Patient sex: F
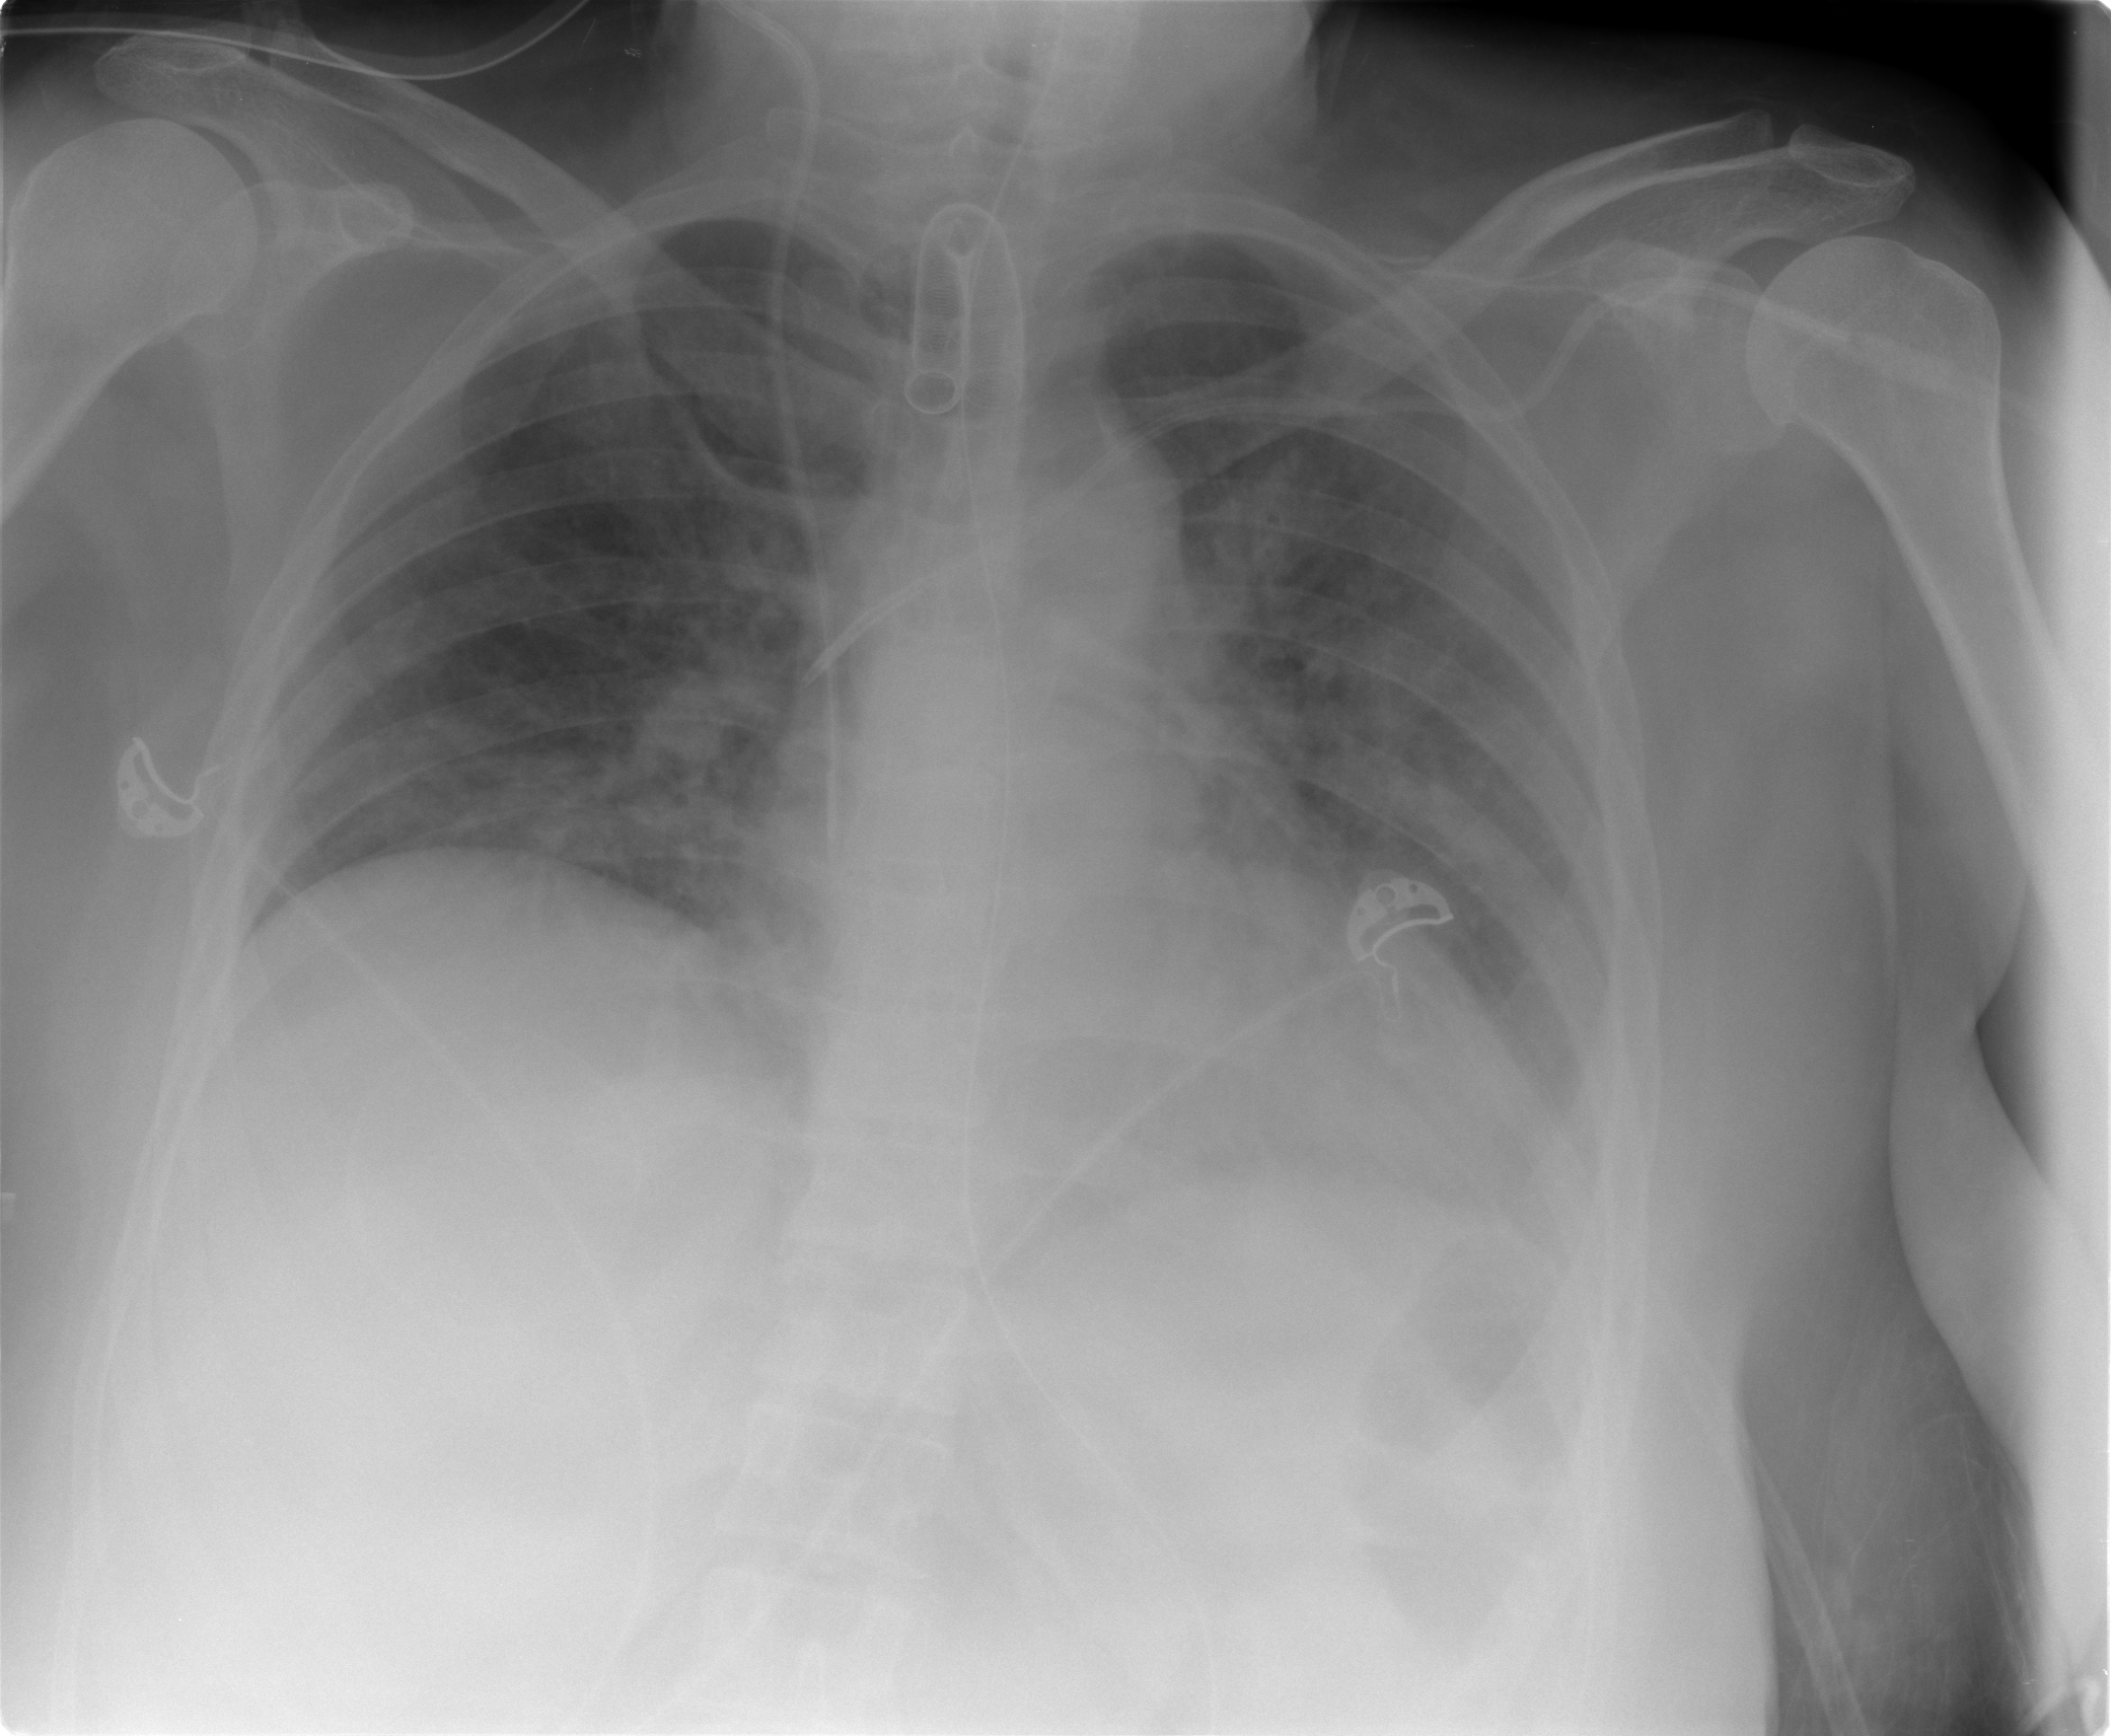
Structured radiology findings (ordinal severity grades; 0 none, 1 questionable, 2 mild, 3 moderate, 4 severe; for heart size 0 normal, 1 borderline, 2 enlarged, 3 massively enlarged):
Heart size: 2
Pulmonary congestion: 2
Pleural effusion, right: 0
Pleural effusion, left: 2
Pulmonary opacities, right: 2
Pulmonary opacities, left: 2
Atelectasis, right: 2
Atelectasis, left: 2